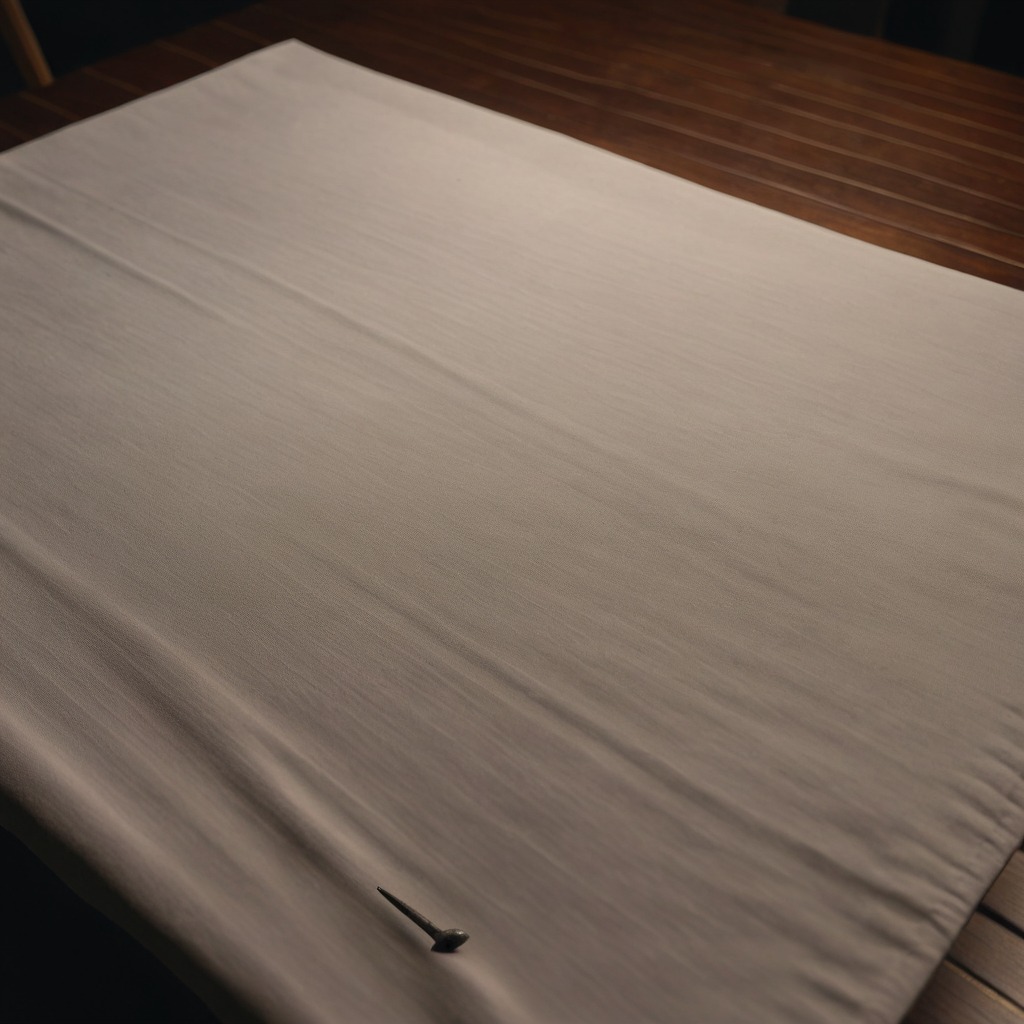
A nail lying on a wooden table